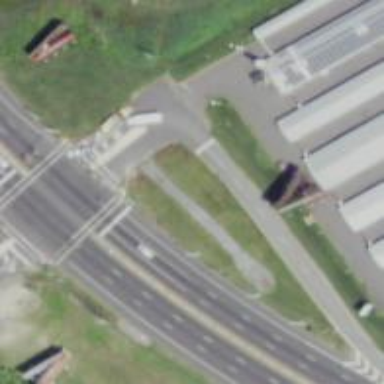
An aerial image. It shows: Asphalt trunk_link highway with jughandle junction.